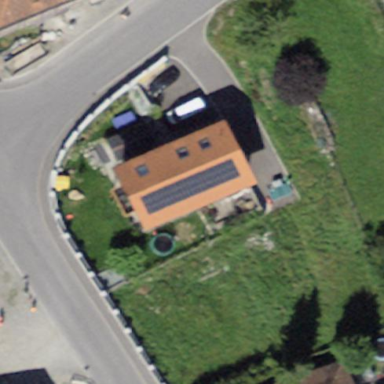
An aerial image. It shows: Gabled roof house.